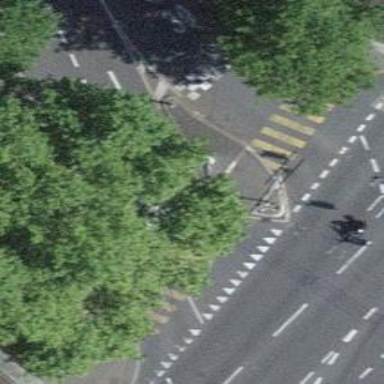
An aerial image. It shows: Road with traffic signals.